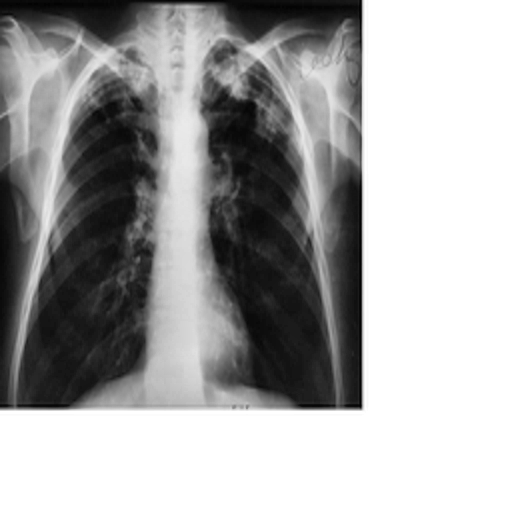
Finding: TUBERCULOSIS